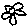
Label: flower